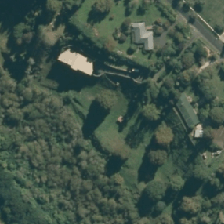
Land cover: high_producing_grassland